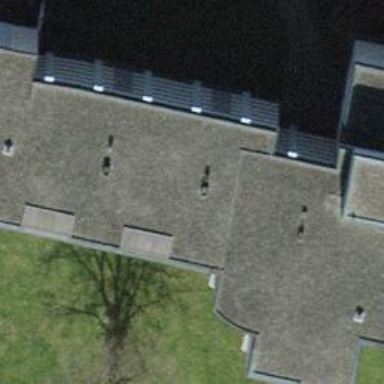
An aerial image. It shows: Flat roofed apartment building.